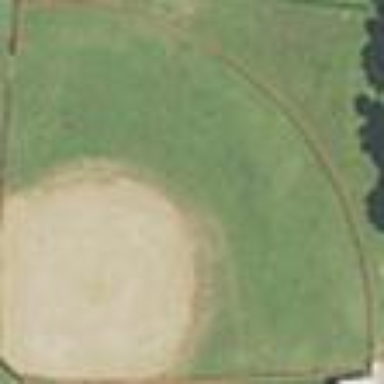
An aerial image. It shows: Softball pitch for leisure sports.